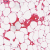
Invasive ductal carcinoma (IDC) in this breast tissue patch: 0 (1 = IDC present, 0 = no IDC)